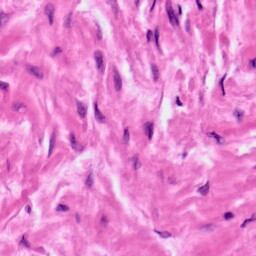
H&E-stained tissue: Ovarian